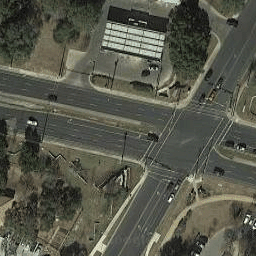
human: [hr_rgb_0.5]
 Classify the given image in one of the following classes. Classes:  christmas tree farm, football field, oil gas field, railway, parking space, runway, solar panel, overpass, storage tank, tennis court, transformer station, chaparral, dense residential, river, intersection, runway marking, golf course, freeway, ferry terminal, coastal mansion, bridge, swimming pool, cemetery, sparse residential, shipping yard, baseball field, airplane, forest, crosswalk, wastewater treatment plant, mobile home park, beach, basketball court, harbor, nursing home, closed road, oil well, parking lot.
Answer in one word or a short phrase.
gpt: intersection